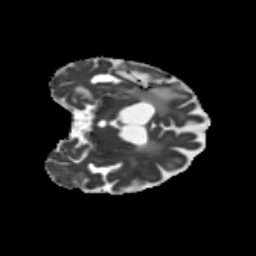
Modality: MD
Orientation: coronal
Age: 79
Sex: female
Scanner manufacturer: siemens
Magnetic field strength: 3 T
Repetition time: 5.25 s
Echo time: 0.08 s